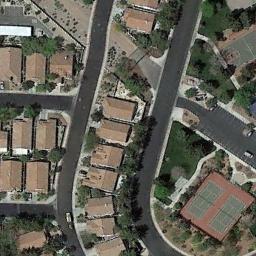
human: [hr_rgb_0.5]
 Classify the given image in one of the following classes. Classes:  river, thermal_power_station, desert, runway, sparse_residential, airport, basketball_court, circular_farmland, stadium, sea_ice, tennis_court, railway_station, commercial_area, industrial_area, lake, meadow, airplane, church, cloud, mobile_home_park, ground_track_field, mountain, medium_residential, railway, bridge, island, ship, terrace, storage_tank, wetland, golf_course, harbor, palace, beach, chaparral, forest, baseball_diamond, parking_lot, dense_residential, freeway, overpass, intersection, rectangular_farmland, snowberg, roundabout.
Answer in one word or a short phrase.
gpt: tennis_court